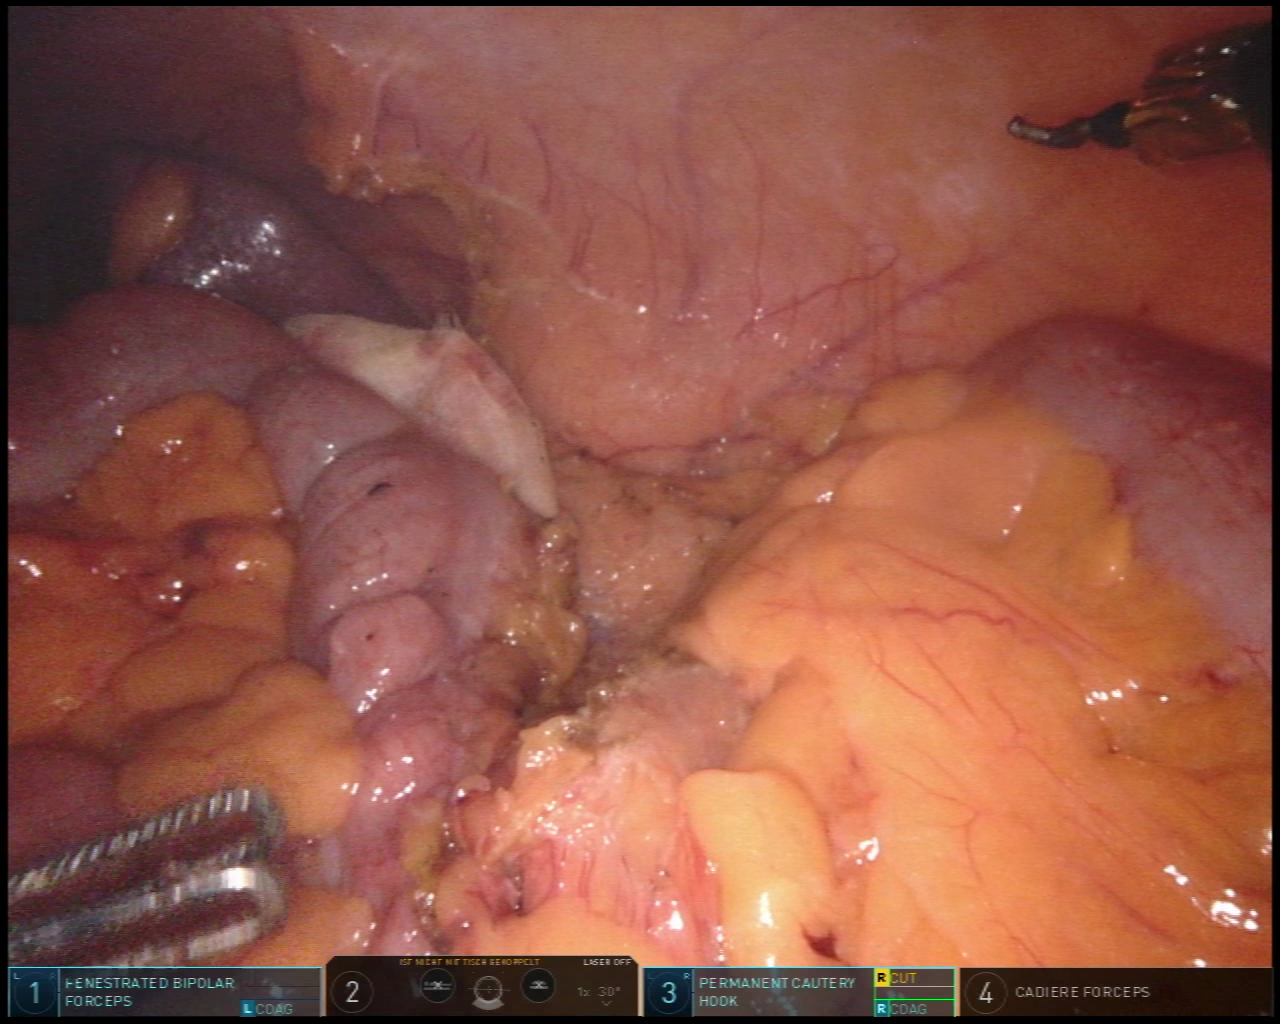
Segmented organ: colon
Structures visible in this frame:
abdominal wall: yes
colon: yes
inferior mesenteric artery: no
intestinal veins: no
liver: no
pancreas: no
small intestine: yes
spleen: yes
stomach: no
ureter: no
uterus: no
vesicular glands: no